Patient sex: M
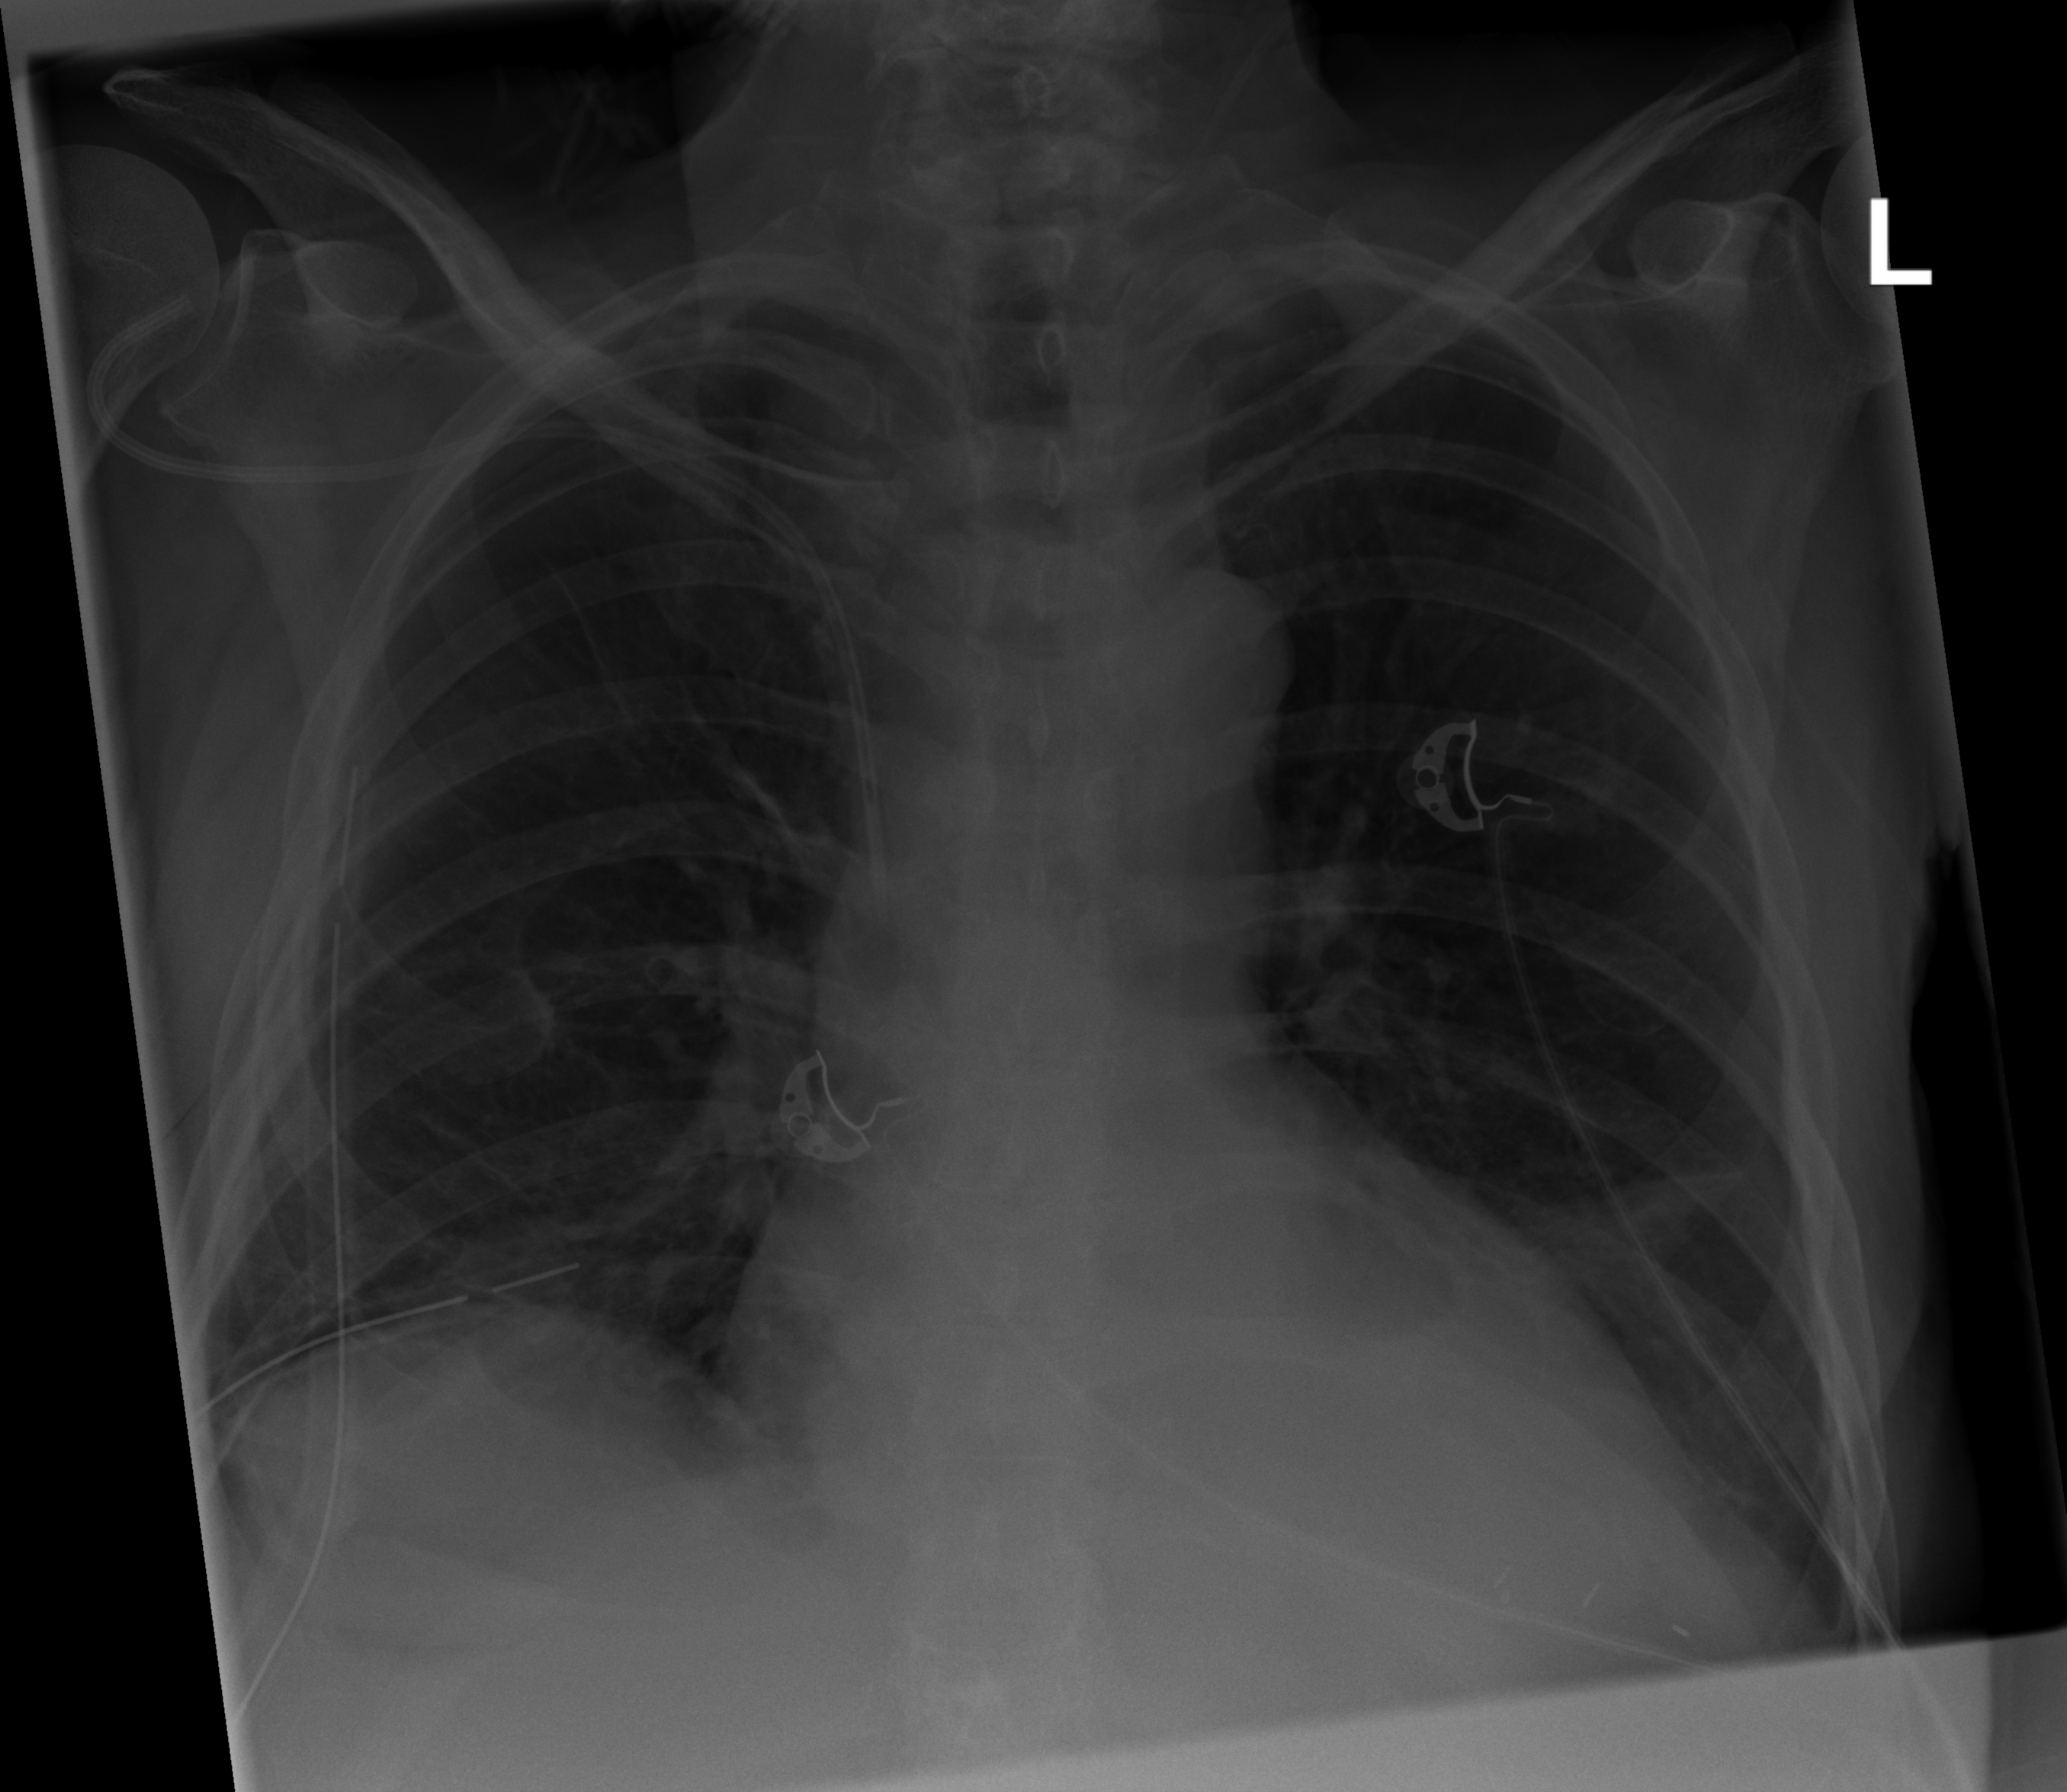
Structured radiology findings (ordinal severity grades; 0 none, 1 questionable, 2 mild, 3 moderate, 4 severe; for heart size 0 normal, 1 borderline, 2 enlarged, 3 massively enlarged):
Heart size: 1
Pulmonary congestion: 1
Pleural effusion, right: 0
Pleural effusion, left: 2
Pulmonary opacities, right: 0
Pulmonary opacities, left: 0
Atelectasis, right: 2
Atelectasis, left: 2